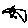
Label: bird